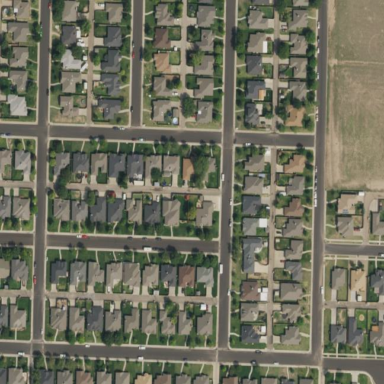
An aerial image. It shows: Sidewalk.